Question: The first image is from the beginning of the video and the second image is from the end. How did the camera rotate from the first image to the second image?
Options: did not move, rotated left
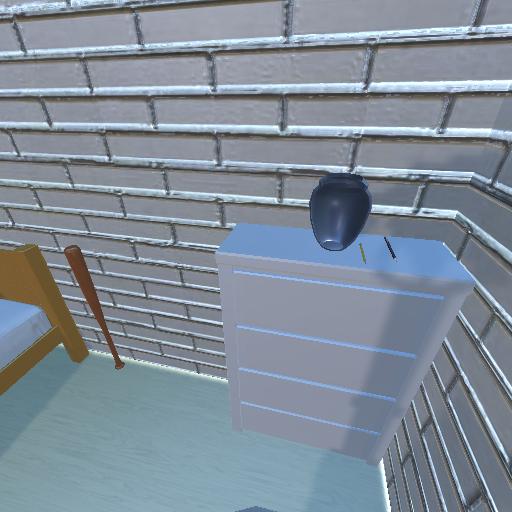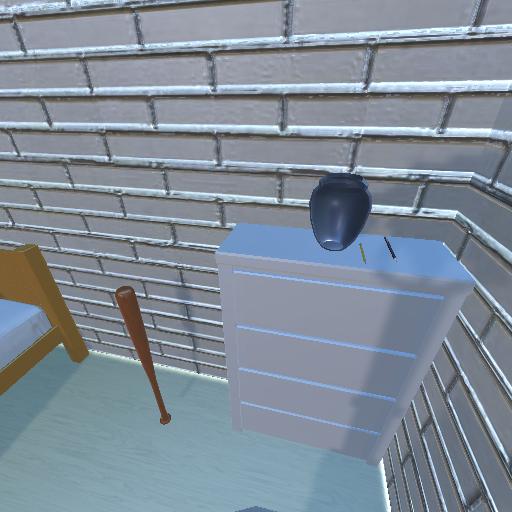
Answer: did not move